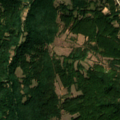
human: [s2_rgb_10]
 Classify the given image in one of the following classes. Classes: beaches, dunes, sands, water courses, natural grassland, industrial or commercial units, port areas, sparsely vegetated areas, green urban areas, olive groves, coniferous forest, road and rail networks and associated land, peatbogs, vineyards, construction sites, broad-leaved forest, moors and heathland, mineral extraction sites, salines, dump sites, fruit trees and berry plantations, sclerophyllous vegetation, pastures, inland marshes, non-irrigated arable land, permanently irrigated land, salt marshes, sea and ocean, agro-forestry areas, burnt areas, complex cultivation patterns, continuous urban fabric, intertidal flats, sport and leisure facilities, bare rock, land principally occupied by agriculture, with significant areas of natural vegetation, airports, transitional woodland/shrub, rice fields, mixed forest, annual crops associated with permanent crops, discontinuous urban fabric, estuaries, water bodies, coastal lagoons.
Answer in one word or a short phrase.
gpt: land principally occupied by agriculture, with significant areas of natural vegetation, broad-leaved forest, transitional woodland/shrub